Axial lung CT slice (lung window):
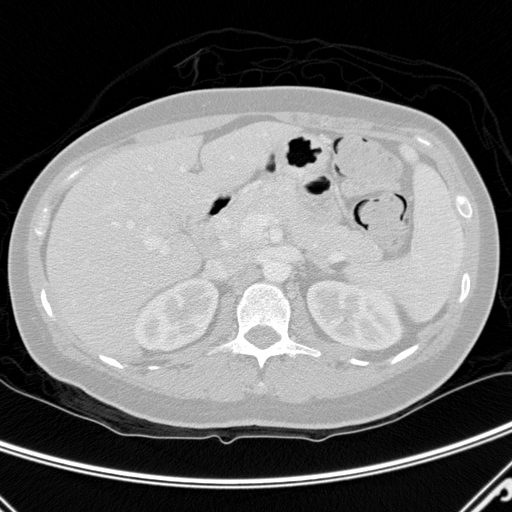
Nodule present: no